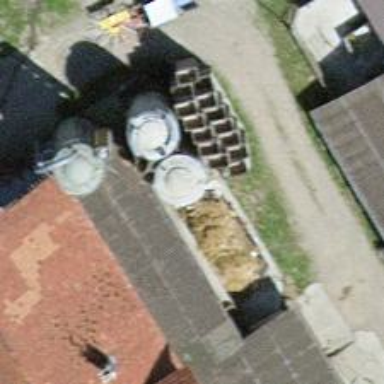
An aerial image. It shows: Silo.